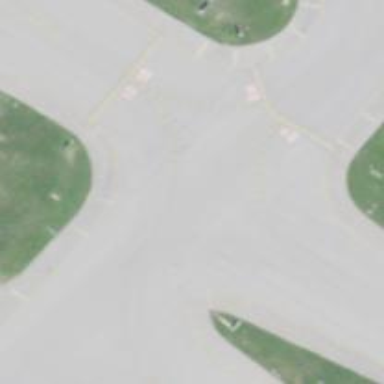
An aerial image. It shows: Image of taxiway at airport.